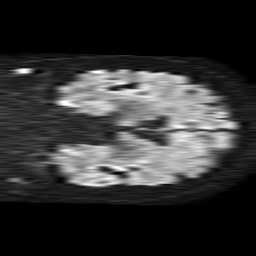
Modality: TRACE
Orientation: coronal
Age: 73
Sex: female
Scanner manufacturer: philips
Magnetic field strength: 1.5 T
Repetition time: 4.6 s
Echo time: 0.08941 s